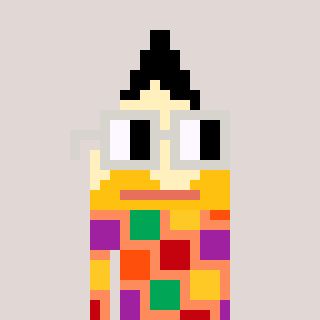
a pixel art character with square light gray glasses, a pencil-shaped head and a peachy-colored body on a warm background